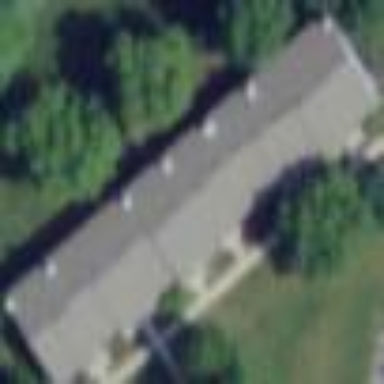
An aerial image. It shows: Terrace building.